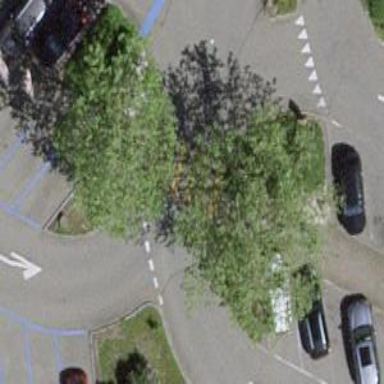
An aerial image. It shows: Uncontrolled zebra crossing on the road.